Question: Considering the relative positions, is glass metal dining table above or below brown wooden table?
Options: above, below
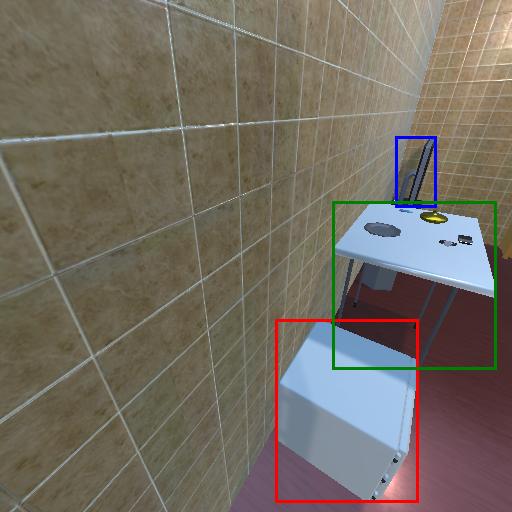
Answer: above